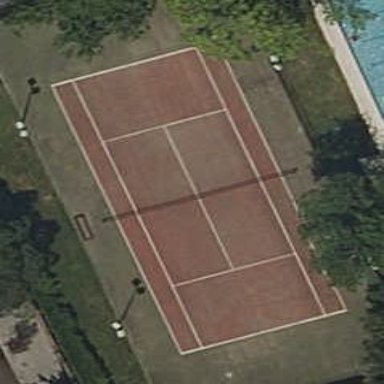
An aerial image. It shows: Tennis court on the leisure land pitch.